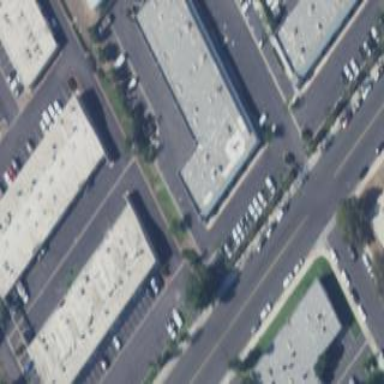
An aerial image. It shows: Commercial building.